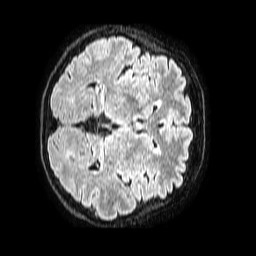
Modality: FLAIR
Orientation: axial
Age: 58
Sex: female
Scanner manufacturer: philips
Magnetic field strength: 1.5 T
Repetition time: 4.8 s
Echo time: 0.3 s